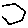
Label: hexagon